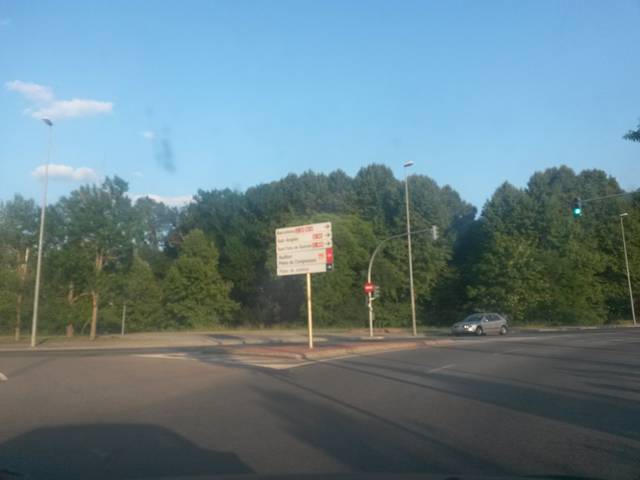
Region: Spain
Coordinates: 41.99, 2.809